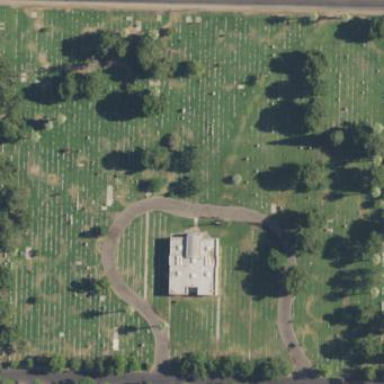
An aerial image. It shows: Cemetery.